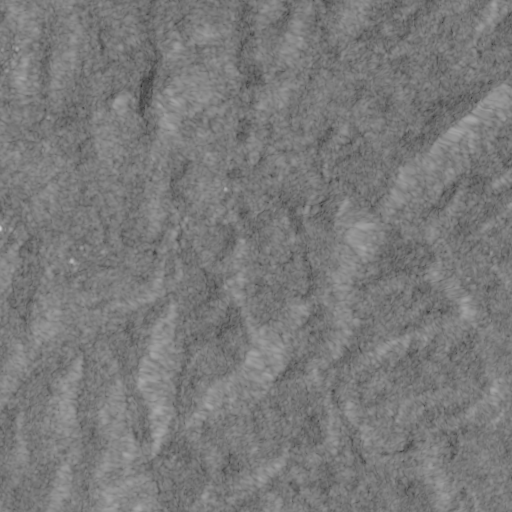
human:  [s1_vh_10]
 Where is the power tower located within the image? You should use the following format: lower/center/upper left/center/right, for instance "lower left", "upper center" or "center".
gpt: The power tower is located in the left of the image.
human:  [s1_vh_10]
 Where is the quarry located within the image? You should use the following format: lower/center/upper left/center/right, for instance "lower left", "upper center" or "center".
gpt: The quarry is located in the upper center of the image.
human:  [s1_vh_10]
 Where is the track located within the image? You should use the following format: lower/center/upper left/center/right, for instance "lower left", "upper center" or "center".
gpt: There is no track in the image.

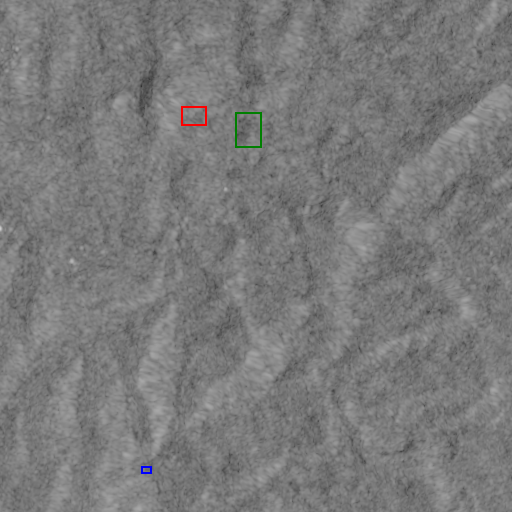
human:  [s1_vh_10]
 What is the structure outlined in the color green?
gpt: The structure outlined in green is a crop field.
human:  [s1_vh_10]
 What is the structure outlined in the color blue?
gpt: The structure outlined in blue is a park.
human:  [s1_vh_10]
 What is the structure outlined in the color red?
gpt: The structure outlined in red is a quarry.
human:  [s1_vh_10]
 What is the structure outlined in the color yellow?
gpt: There is no yellow outline.